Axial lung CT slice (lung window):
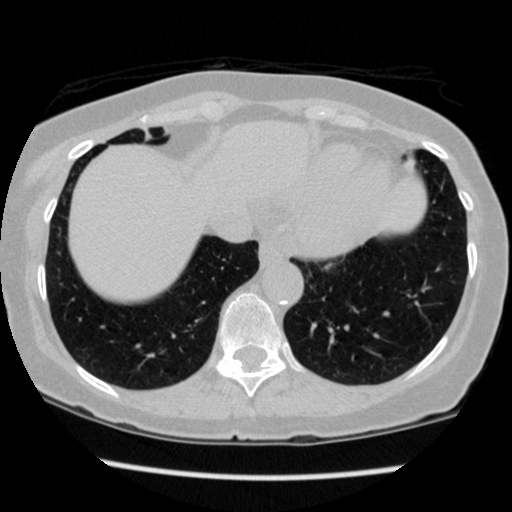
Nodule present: no